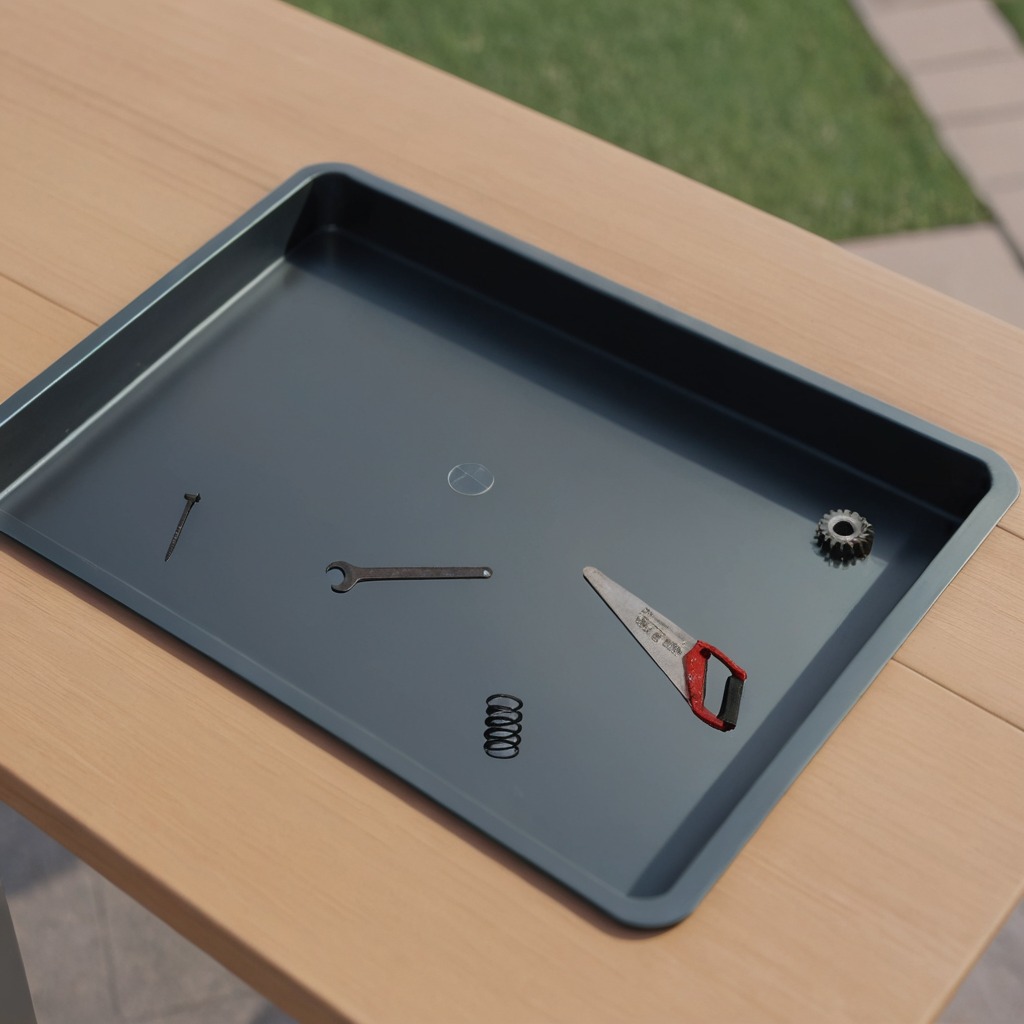
A steel gear with teeth, a metal machine screw, a coiled metal spring, a handheld metal saw, and a wrench are lying on the textured surface.